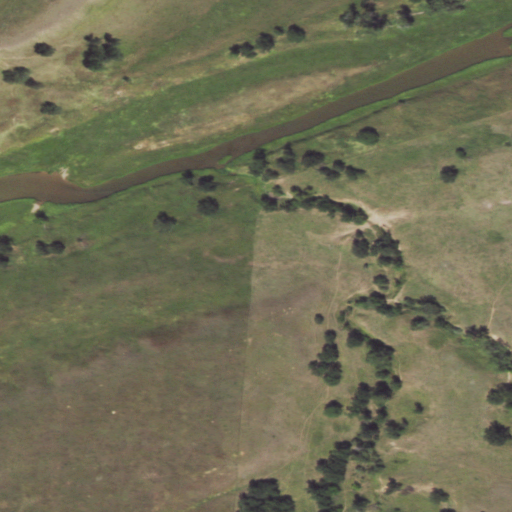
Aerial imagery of valley in Wyoming named Sand Draw containing grassland, shrub, herbaceous wetlands, pasture, and woody wetlands